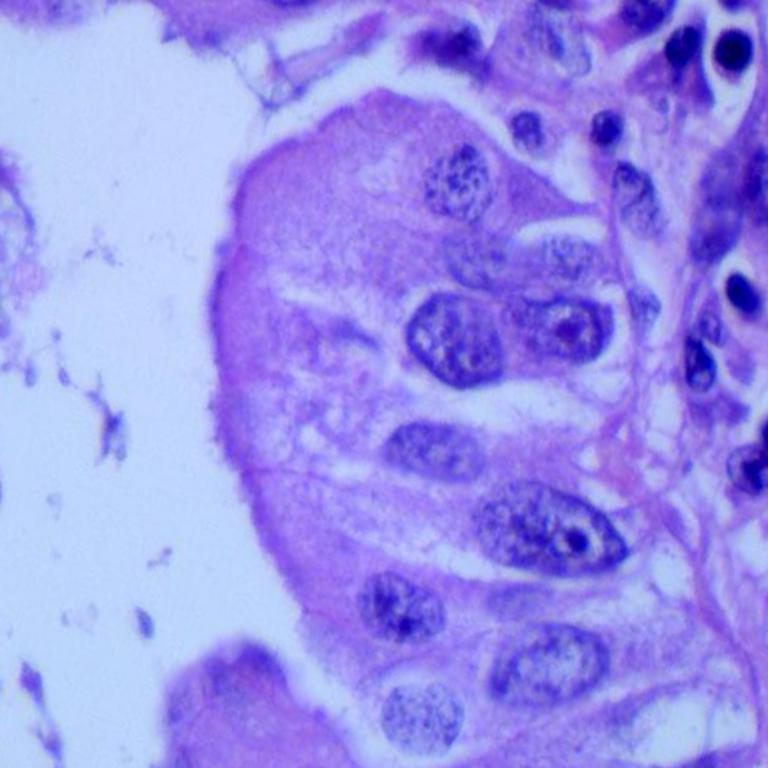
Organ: lung
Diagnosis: adenocarcinomas